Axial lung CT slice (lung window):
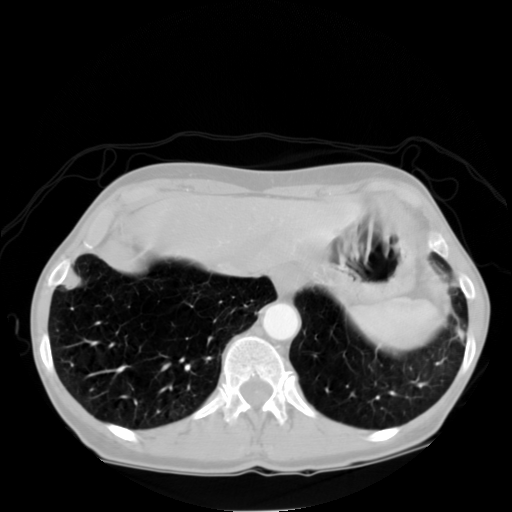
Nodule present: no